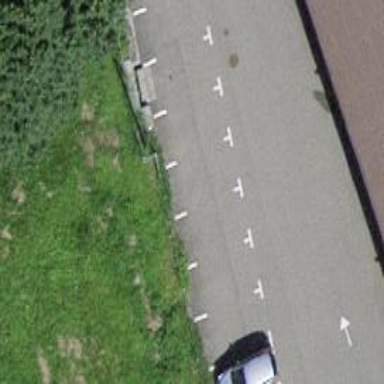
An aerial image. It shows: Parking area.